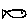
Label: fish